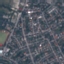
Label: Residential